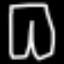
Label: pants